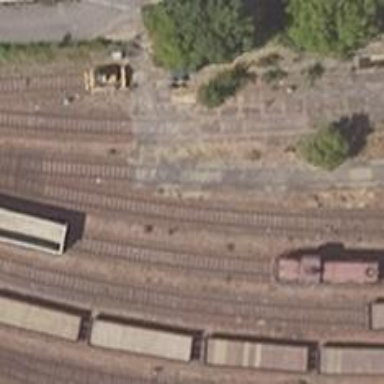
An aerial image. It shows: Railway yard in service.